Question: I have a little problem that's been bothering me for the last few months.
First the good news: with the help of the massive SO community I was able to rewrite my ugly URLs into nice ones, e.g. 'website.com/page.ast?ln=nl' into 'website.com/nl/page'. For that little '.htaccess' Apache magic I'm eternally thankful to the SO community.
But happily developing along, I came across a nasty truth in Google search results...
Google shows the ugly URLs in their search:
'website.com/nl/selfdesign.ast?ln=fa'

While:
1. My website has nice hyperlinks in its menu system: <a href="selfdesign">designing your own website</a>
2. When on the page, that website loads and Firefox's URL bar shows the nice URL: http://website.com/nl/selfdesign
3. My site page's code reveals the canonical following meta:
So, I think my beautified URLs have been uglified by Google. Thanks very much!
How is it possible for Google to show the ugly URLs after all these months I spent beautifying my links?
### Update 2
So how can I redirect URLs like 'website.com/nl/webpage.ext?ln=yy' to 'website.com/nl/webpage', essentially removing the unnecessary part which doesn't do anything?
'.xxx?ln=yy' where 'xxx' is is a 2 or 3 letter char (extension) and 'yy' is a language (can be 'nl', 'be', 'fr' but also 'zh-cn', etc.) .
Again anything past and including the '.extension?ln=whatever' can be completely removed and redirected towards.
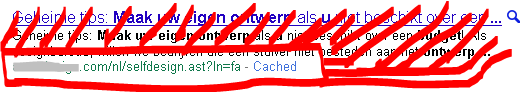
Answer: You need to also setup 301 redirects for all your legacy URLs to your new scheme. This 301 redirect will tell Google to update its URLs in the search engine.
## Update 2
Here is how you would reverse it:
'''
RewriteRule /nl/webpage(.*) /nl/webpage [R=301]
'''